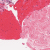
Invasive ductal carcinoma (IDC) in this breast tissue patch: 0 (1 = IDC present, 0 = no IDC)